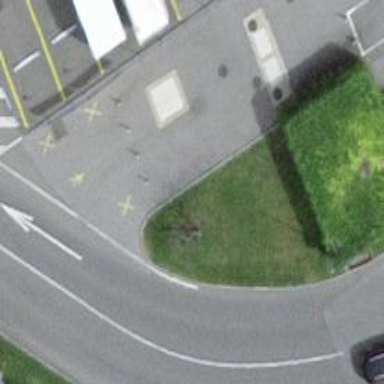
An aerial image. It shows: Bollard barrier.